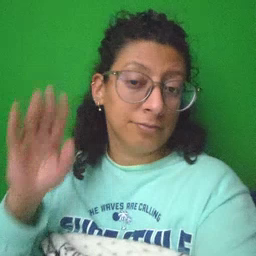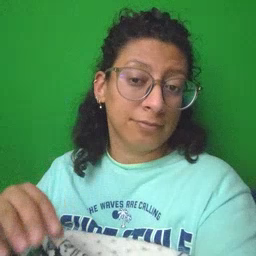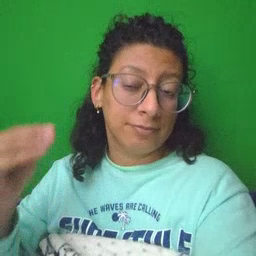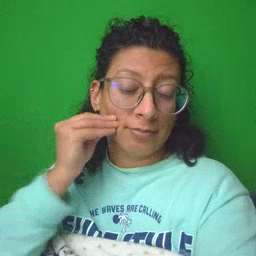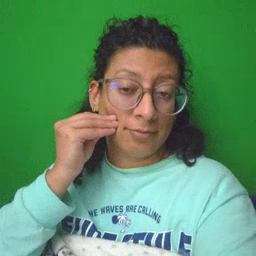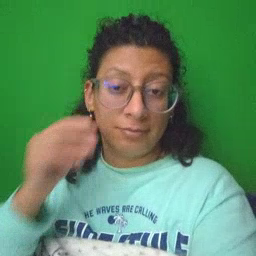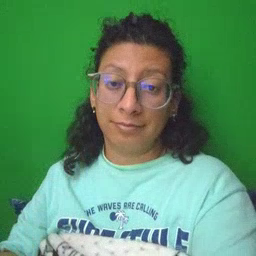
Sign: kiss